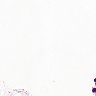
Metastatic tissue present: no